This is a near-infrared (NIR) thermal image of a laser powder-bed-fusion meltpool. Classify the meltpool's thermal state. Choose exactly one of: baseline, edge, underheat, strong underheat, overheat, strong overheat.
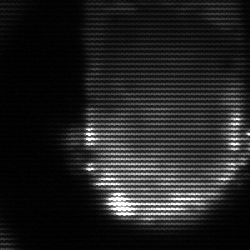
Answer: baseline